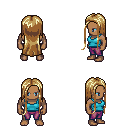
a pixel art fantasy rpg character, male body template, human, dark skin, teal pirate shirt, magenta pants, blonde extra-long hairstyle, four views (front, back, left, right), 2x2 character sprite sheet, small pixel art, hard edges, no anti-aliasing